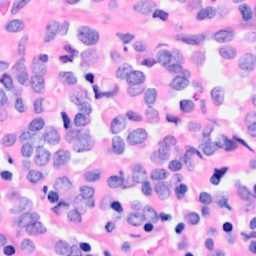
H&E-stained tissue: Breast